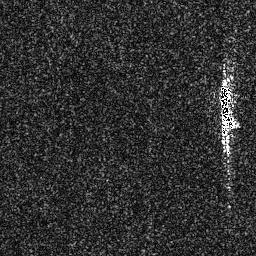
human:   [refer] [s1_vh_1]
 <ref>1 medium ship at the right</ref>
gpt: <box>[[84, 32, 92, 52, 0]]</box>